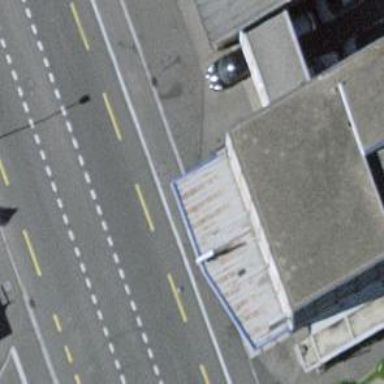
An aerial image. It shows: Fuel station.